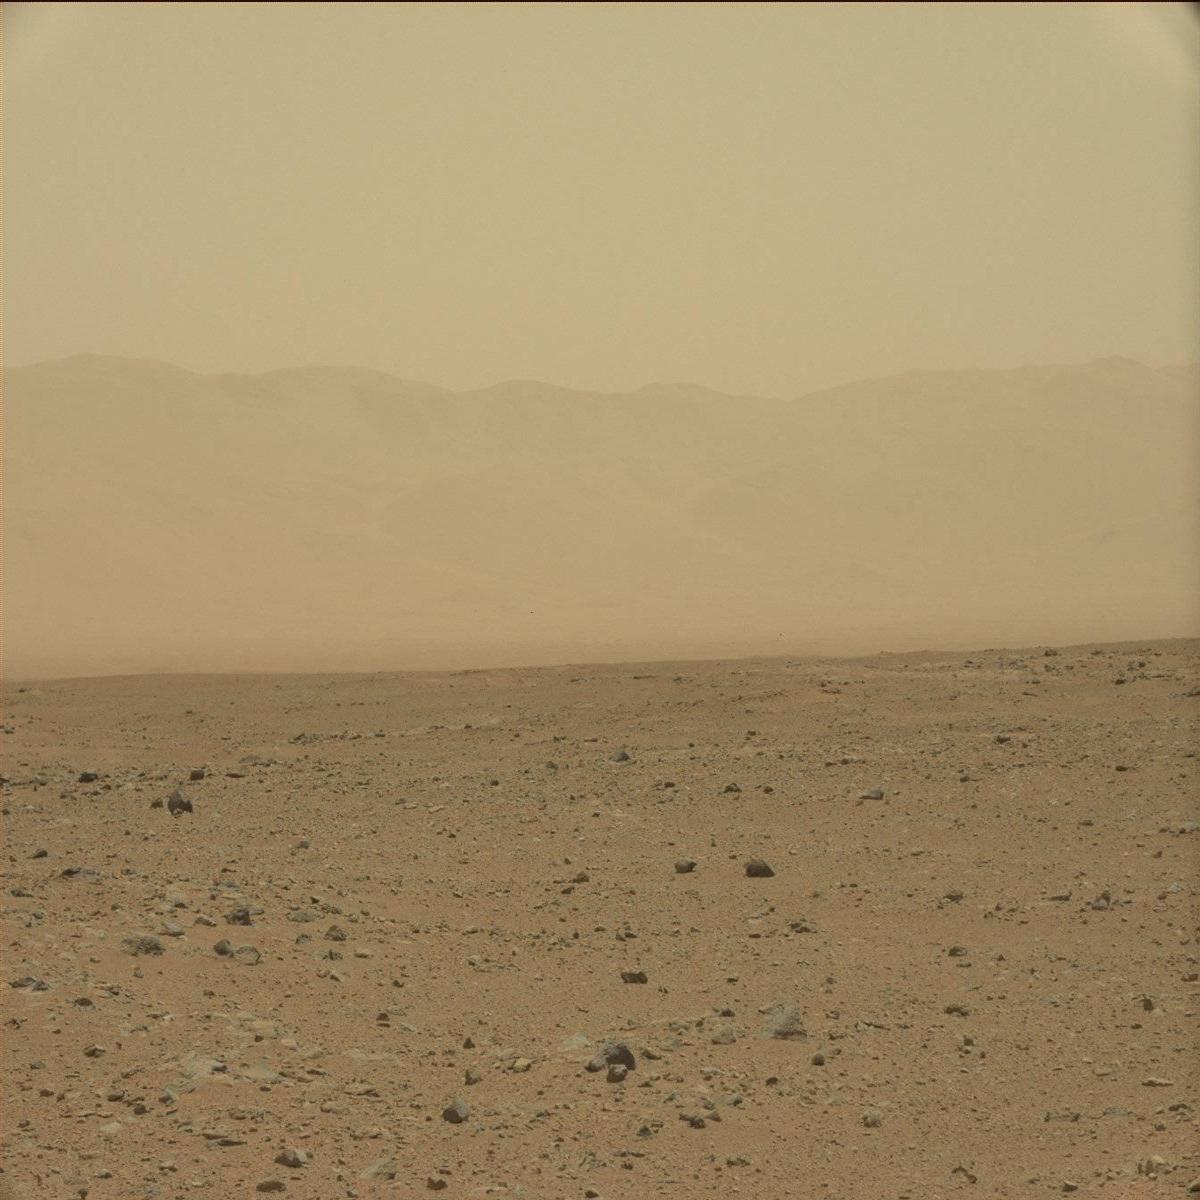
Terrain classes present: Bedrock, Ridge, Rock, Sand / Soil, Sky